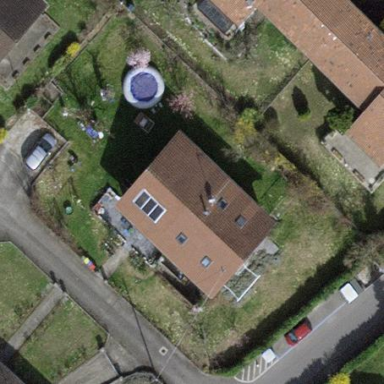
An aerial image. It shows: Garden surrounded by fence.